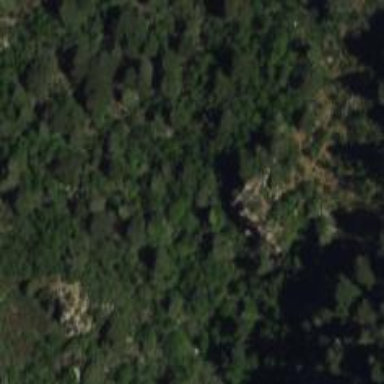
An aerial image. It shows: Natural cliff.